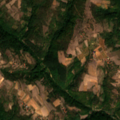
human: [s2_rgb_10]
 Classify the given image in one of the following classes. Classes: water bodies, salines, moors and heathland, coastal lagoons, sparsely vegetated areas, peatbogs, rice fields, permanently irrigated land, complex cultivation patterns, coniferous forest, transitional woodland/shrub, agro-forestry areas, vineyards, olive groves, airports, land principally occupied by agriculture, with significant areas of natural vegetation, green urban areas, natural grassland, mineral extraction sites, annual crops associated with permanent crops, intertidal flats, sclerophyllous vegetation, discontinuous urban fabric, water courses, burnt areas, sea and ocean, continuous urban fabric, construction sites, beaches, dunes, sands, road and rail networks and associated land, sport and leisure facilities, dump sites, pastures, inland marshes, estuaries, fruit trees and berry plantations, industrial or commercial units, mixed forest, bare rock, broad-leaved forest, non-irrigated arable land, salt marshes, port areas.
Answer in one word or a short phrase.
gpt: complex cultivation patterns, land principally occupied by agriculture, with significant areas of natural vegetation, broad-leaved forest